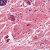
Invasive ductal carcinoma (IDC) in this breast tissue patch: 0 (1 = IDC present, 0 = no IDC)